【题型】解答题　【知识点】平面几何　【难度】hard
如图1，$BC$ 为 $\odot O$ 的直径，点 $A$ 为弧 $BC$ 的中点，连接 $AB$，$AC$。

(1) 求 $\angle ABC$ 的度数；

(2) 如图2，点 $D$ 在弧 $AB$ 上，连接 $AD$、$BD$，连接 $CD$ 交 $AB$ 于点 $E$，求证：$CD - BD = \sqrt{2}AD$；

(3) 如图3，在（2）的条件下，在 $CA$ 上截取 $CF = AE$，过点 $F$ 作 $FG \perp CD$ 于点 $G$，$FG$ 的延长线交 $\odot C$ 于点 $H$，连接 $OG$、$CH$，若 $OG = \sqrt{2}$，$CH = \sqrt{10}$，求 $AD$ 的长。
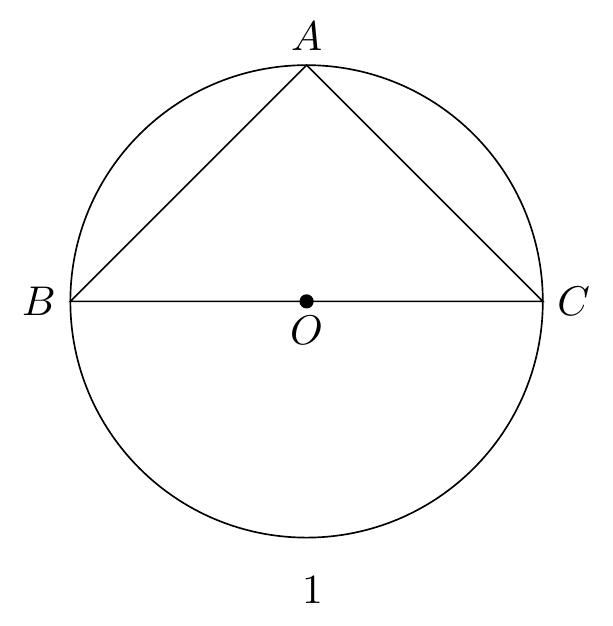
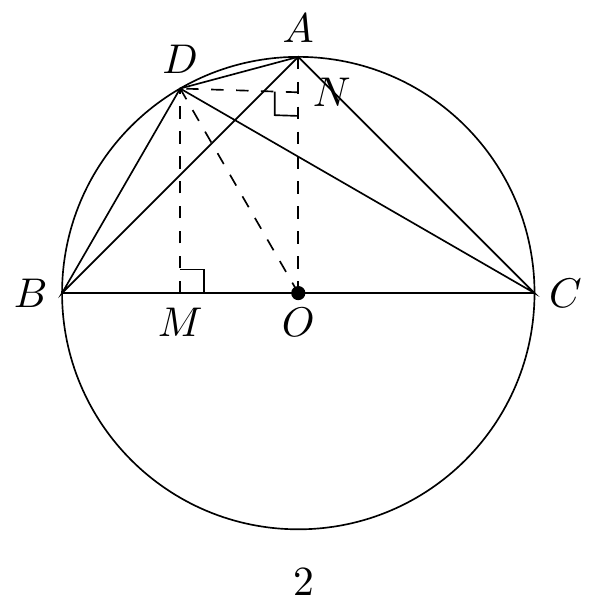
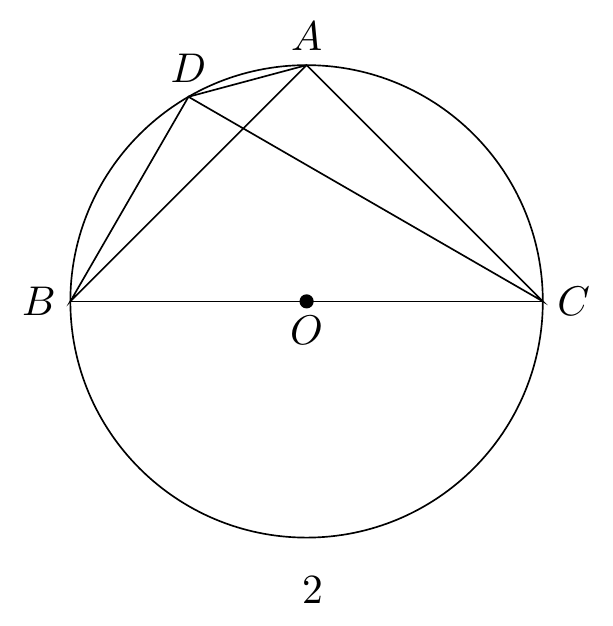
【解答】
(1) 解：$\because$ 点 $A$ 为弧 $BC$ 的中点，

$\therefore \widehat{AB} = \widehat{AC}$,

$\therefore AB = AC$，

又 $\because BC$ 为直径，

$\therefore \angle BAC = 90^\circ$，

$\therefore \triangle ABC$ 为等腰直角三角形，

$\therefore \angle ABC = 45^\circ$。

(2) 证明：如图，连接 $AO$，$DO$，过点 $D$ 作 $DN \perp AO$ 于点 $N$，过点 $D$ 作 $DM \perp BC$ 于点 $M$，

$\because AB = AC$，$OB = OC$，

$\therefore AO \perp BC$，

$\therefore \angle DMO = \angle MON = \angle OND = \angle NDM = 90^\circ$，

$\therefore$ 四边形 $ONDM$ 为矩形，

$\therefore ON = DM$，$OM = ND$，

$\because BC$ 为直径，

$\therefore \angle BDC = 90^\circ$，

$\therefore BD^2 + CD^2 = BC^2$，

设 $DM = x$，圆的半径为 $r$，则 $BC = 2r$，

$\because S_{\triangle BCD} = \frac{1}{2} BD \cdot CD = \frac{1}{2} BC \cdot DM$，

$\therefore BD \cdot CD = BC \cdot DM = 2rx$，

$\therefore (CD - BD)^2 = CD^2 - 2CD \cdot BD + BD^2 = BC^2 - 2BD \cdot CD = 4r^2 - 4rx$，

$\because AD^2 = AN^2 + DN^2$，$AN = OA - ON = r - x$，$DN^2 = OD^2 - ON^2 = r^2 - x^2$，

$\therefore AD^2 = (r - x)^2 + r^2 - x^2 = 2r^2 - 2rx$，

$\therefore (CD - BD)^2 = 2AD^2$，

$\because$ 点 $D$ 在弧 $AB$ 上，

$\therefore BD \leq AB$，$CD \geq AC$，

$\therefore CD - BD > 0$，

$\therefore CD - BD = \sqrt{2}AD$。

(3) 解：如图，过点 $A$ 作 $AK \perp CD$ 于点 $K$，连接 $OK$，作 $HF$ 的延长线交 $\odot O$ 于点 $I$，

$\because AB = AC$，$OB = OC$，

$\therefore \angle ABC = \angle ACB = 45^\circ$，$AO \perp BC$，

$\therefore \angle ADC = \angle ABC = 45^\circ$，

$\therefore \angle AKE = 90^\circ$，

$\therefore \angle DAK = 90^\circ - 45^\circ = 45^\circ = \angle ADC$，

$\therefore AK = DK$，即 $\triangle ADK$ 为等腰直角三角形，

$\therefore \angle EAK = \angle DAK - \angle DAB = 45^\circ - \angle DAB$，$\angle FCG = \angle ACB - \angle DCB = 45^\circ - \angle DCB$，

$\because \angle DAB = \angle DCB$，

$\therefore \angle EAK = \angle FCG$，

又 $\because AE = CF$，$\angle AKE = \angle CGF = 90^\circ$，

$\therefore \triangle AEK \cong \triangle CFG$ (AAS)，

$\therefore AK = CG$，$\angle EAK = \angle FCG$，

$\because OB = OA = OC$，

$\therefore \angle OAB = \angle OBA = \angle OAC = \angle OCA = 45^\circ$，

$\therefore \angle KAO = \angle OAB - \angle EAK$，$\angle GCO = \angle OCA - \angle FCG$，

$\therefore \angle KAO = \angle GCO$，

在 $\triangle AKO$ 和 $\triangle CGO$ 中，
$\begin{cases}
AK = CG \\
\angle KAO = \angle GCO \\
OA = OC
\end{cases}$

$\therefore \triangle AKO \cong \triangle CGO$ (SAS)，

$\therefore OG = OK$，$\angle KOA = \angle GOC$，

$\because \angle GOC + \angle AOG = \angle AOC = 90^\circ$，

$\therefore \angle KOG = \angle KOA + \angle AOG = 90^\circ$，

$\because OG = \sqrt{2}$，

$\therefore KG = \sqrt{2}OG = 2$，

过点 $O$ 作 $OP \perp CD$ 于点 $P$，则 $OP$ 所在的直线垂直平分 $CD$，

$\therefore \odot O$ 关于 $OP$ 所在的直线对称，$CP = DP$，

$\because CG = DK$，

$\therefore CP - CG = DP - DK$，

$\therefore KP = GP$，

$\because AK \perp CD$ 交 $\odot O$ 于点 $A$，$IG \perp CD$ 交 $\odot O$ 于点 $I$，

$\therefore$ 点 $A$，点 $I$ 关于 $OP$ 所在直线对称，

$\therefore \widehat{AD}$ 与 $\widehat{CI}$ 关于 $OP$ 所在直线对称，

$\therefore \widehat{AD} = \widehat{CI}$，

$\therefore \angle ACD = \angle CHI$，

在 $\triangle AKC$ 和 $\triangle CGH$ 中，
$\begin{cases}
AK = CG \\
\angle AKC = \angle CGH = 90^\circ \\
\angle ACD = \angle CHG
\end{cases}$

$\therefore \triangle AKC \cong \triangle CGH$ (AAS)，

$\therefore CK = HG$，

设 $AK = a$，则 $DK = CG = AK = a$，

$\therefore CK = KG + CG = 2 + a$，

$\therefore HG = CK = 2 + a$，

$\because CG^2 + HG^2 = HC^2$，$HC = \sqrt{10}$，

$\therefore a^2 + (2 + a)^2 = 10$，
解得 $a = 1$，$a = -3$ (舍去)，

$\because \triangle ADK$ 为等腰直角三角形，

$\therefore AD = \sqrt{2}AK = \sqrt{2}a = \sqrt{2}$。
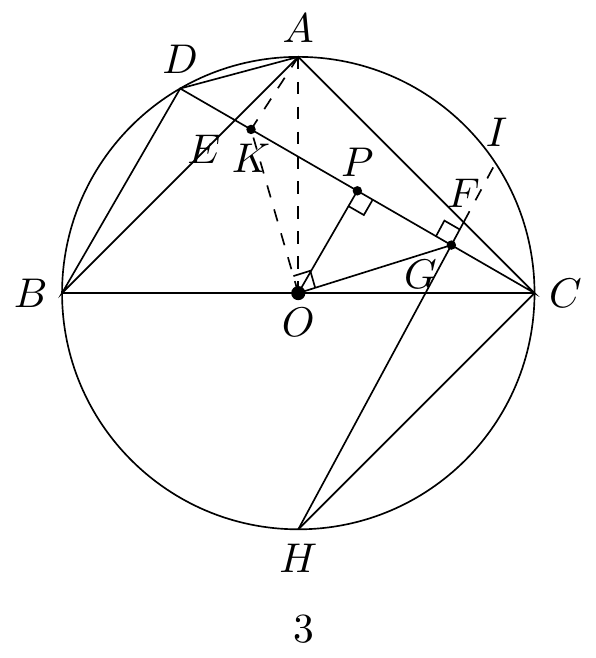
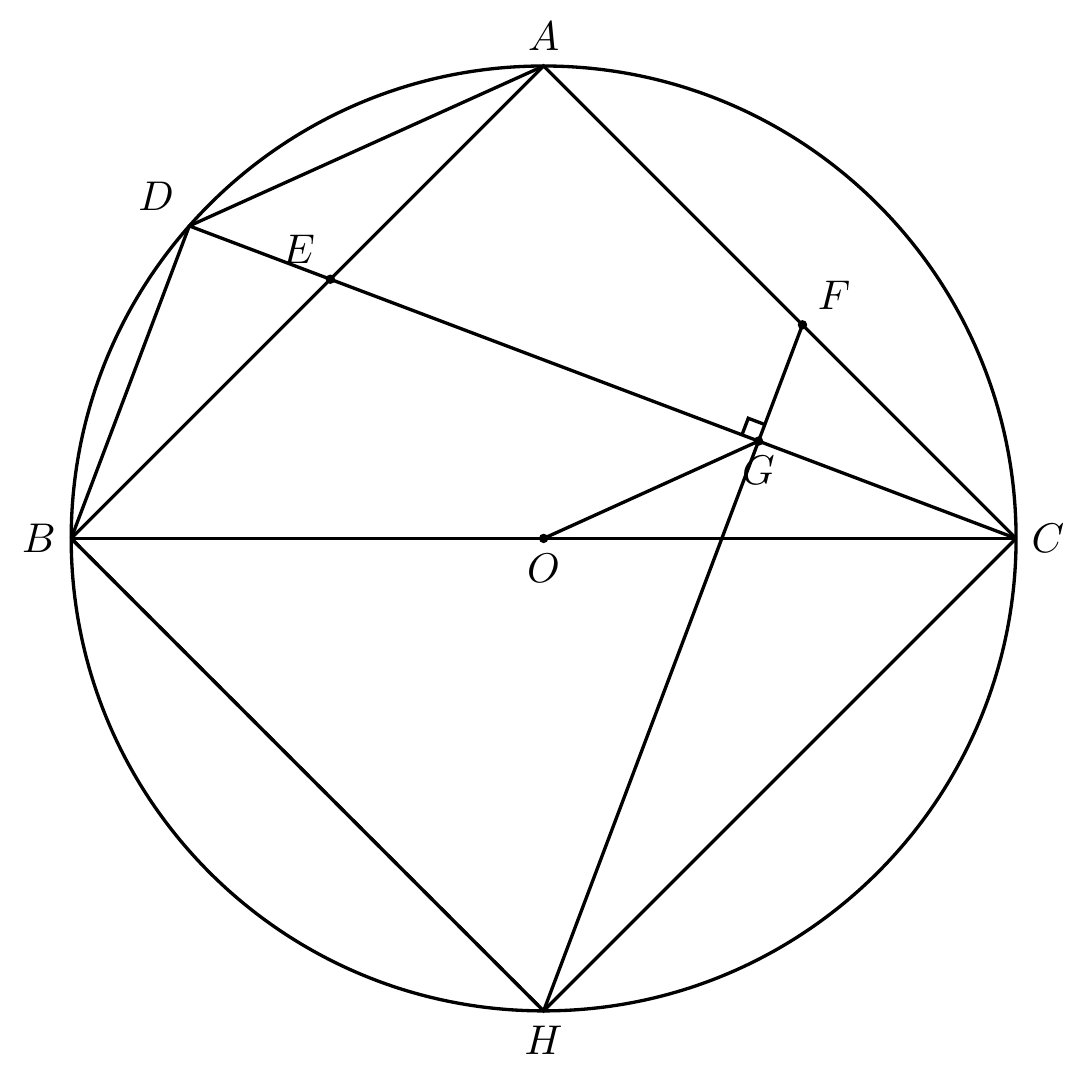